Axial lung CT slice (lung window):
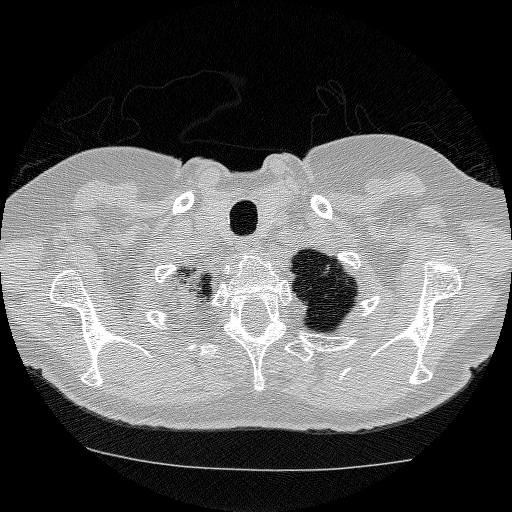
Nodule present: no